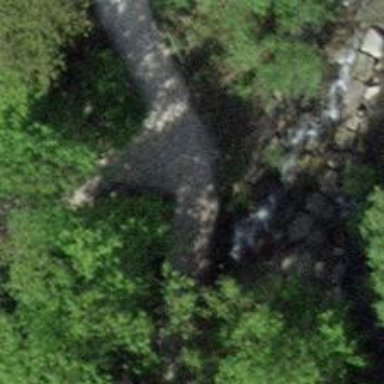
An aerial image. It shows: Footway on bridge.